Question: I tried creating the table below using 2 tables side by side (300 width and 300 width for each), however, because of the layout, if I create it as one table which is what I am trying to achieve, the left and right heights get all jumbled up because the cells on the left extend to the height of the cells on the right.
How can I achieve this (it's for a HTML email newsletter so no div's)?

'''
<table cellpadding="0" cellspacing="0" border="0" bgcolor="#FFFFFF" width="300" style="float: left; display: inline-block; border-collapse: collapse; mso-table-lspace: 0; mso-table-rspace: 0;">
<tr><td style="border-collapse: collapse;">
<img align="top" border="0" src="images/content-top-left.png" width="300" height="74" style="outline: none; text-decoration: none; -ms-interpolation-mode: bicubic;">
</td></tr>
<tr><td height="163" style="border-collapse: collapse;vertical-align: top;">
<p class="l1" style="margin-left: 25px; margin-bottom: 0; margin-right: 0; margin-top: 0; color: #ed1c24; font-family: arial, serif; font-size: 26.5px; line-height: 26.5px;">Content left</p>
</td></tr>
<tr><td valign="top" style="border-collapse: collapse;">
<img style="vertical-align: top; outline: none; text-decoration: -ms-interpolation-mode: bicubic;" border="0" src="images/content-bottom-left.png" width="300" height="75">
</td></tr>
<tr><td valign="top" style="background-color: #a4000f; height: 148px; border-collapse: collapse;" bgcolor="#a4000f">
<img border="0" src="images/content-bottom-left-2.png" width="300" height="146" style="vertical-align: top; outline: none; text-decoration: none; -ms-interpolation-mode: bicubic;">
</td></tr>
</table>
<table cellpadding="0" cellspacing="0" border="0" bgcolor="#FFFFFF" width="300" style="float: right; display: inline-block; border-collapse: collapse; mso-table-lspace: 0; mso-table-rspace: 0;">
<tr><td style="border-collapse: collapse;"><img border="0" align="top" src="images/right.png" height="162" width="300" style="outline: none; text-decoration: none; -ms-interpolation-mode: bicubic;"></td></tr>
<tr><td style="border-collapse: collapse;">
<img align="top" border="0" src="images/content-bottom-right.png" width="300" height="138" style="outline: none; text-decoration: none; -ms-interpolation-mode: bicubic;">
</td></tr>
<tr><td width="292" height="158" valign="top" style="background-color: #a4000f; padding-top: 0; padding-left: 0; padding-bottom: 0; padding-right: 8px; height: 160px; border-collapse: collapse;margin-top:0;" bgcolor="#a4000f">
<p class="c1" style="margin-left: 0; margin-bottom: 0.5em; margin-right: 0; text-align: left; color: #fff; font-family: arial, serif; font-size: 15px; line-height: 15px; font-weight: 500;" align="left">The right content<span style="font-size: 10px; line-height: 10px; vertical-align: text-top;">*</span></p>
</td></tr>
</table>
'''
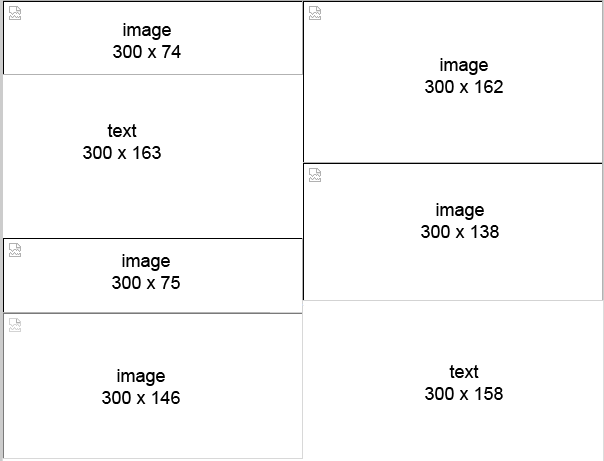
Answer: I would simply use a table with one row and two cells, one for each column. Stack all the content in each cell.
If you need to nest another table inside each cell to put paddings around the text, that's easy to do.
For an example (off the top of my head, I haven't done this in a long time!)
with single table:
'''
<table width="600">
<tr>
<td width="300">
<img src="top_left.png"><br>
Text goes here<br>
<img src="left.png"><br>
<img src="bottom_left.png">
</td>
<td width="300">
<img src="top_right.png"><br>
<img src="right.png"><br>
More text goes here
</td>
</tr>
</table>
'''
or with two tables:
'''
<table width="600">
<tr>
<td width="300">
<table>
<tr><td><img src="top_left.png"></td></tr>
<tr><td style="padding: 20px;">text goes here</td></tr>
<tr><td><img src="left.png"></td></tr>
<tr><td><img src="bottom_left.png"></td></tr>
</table>
</td>
<td width="300">
<table>
<tr><td><img src="top_right.png"></td></tr>
<tr><td><img src="right.png"></td></tr>
<tr><td style="padding: 20px;">more text goes here<td></tr>
</table>
</td>
</tr>
</table>
'''
(of course I left off all the other HTML email tricks like 'display:block' and widths and heights on all the images, but you can fill those in)